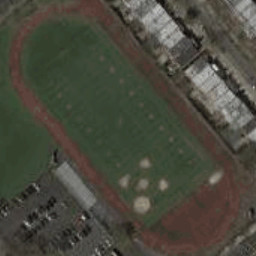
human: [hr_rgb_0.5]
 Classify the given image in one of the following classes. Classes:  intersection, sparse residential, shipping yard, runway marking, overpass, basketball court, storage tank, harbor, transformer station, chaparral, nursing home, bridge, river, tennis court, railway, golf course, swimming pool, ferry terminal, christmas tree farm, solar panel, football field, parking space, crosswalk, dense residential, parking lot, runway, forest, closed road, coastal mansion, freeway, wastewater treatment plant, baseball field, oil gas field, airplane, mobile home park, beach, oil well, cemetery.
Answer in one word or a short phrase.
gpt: football field